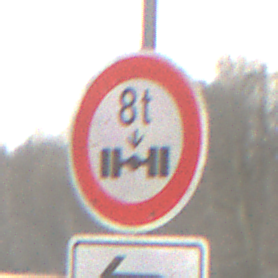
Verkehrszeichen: TatsaechlicheAchslast
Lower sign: RichtungsangabeDurchPfeile2
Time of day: MorningAfternoon
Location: Outdoor (Nature)
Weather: PartlyCloudy
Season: Winter
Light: Natural